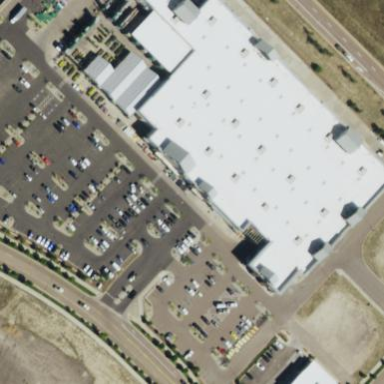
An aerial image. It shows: Parking area with surface.